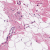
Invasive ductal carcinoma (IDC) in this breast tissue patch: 0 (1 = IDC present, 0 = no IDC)